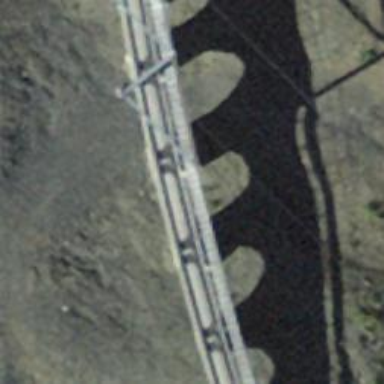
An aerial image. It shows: Bridge for funicular railway with one track.